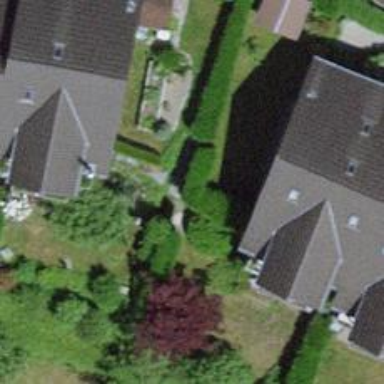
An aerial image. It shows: Hedge acting as barrier.